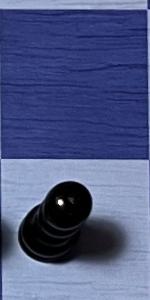
Label: Pawn_Black